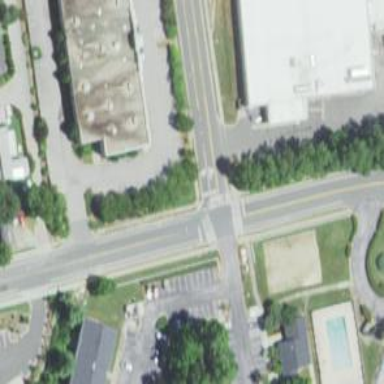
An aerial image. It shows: Marked road crossing.